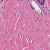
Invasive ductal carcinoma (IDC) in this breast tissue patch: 0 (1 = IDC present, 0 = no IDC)